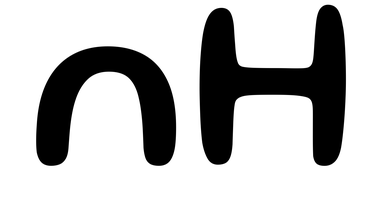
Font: Gluten_Regular